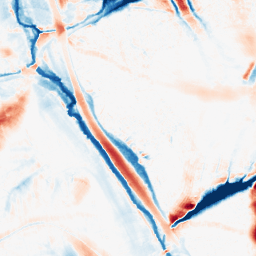
Category: morphological
Decomposition family: morphological_ellipse
Decomposition parameters: operation: average
width: 30
height: 50
Upsampling method: cubic_mitchell
Upsampling parameters: scale: 2
Upsampling scale: 2